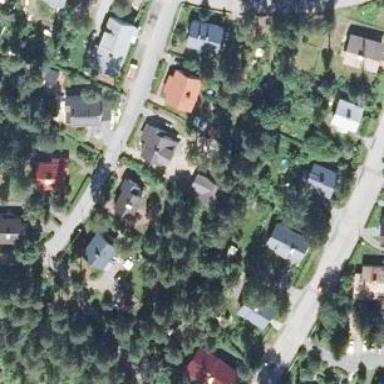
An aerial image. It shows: Residential area.